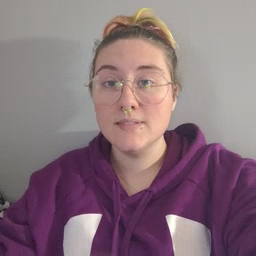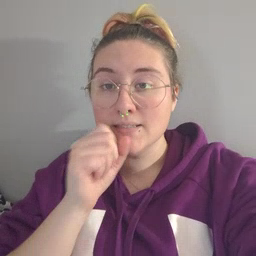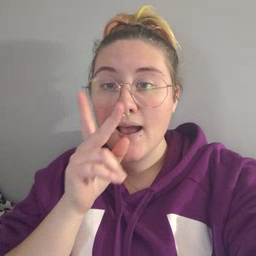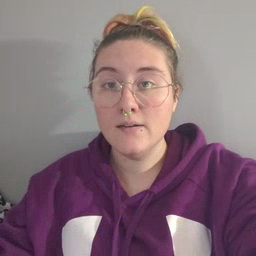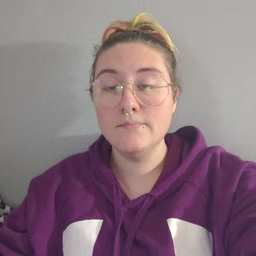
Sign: snack